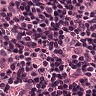
Metastatic tissue present: no